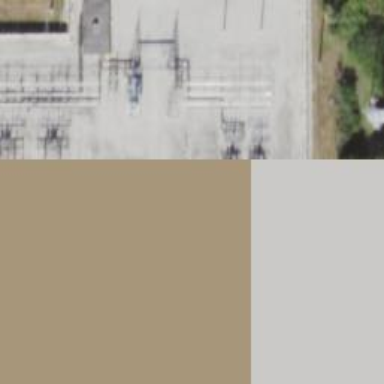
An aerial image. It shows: Switch for power supply.